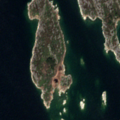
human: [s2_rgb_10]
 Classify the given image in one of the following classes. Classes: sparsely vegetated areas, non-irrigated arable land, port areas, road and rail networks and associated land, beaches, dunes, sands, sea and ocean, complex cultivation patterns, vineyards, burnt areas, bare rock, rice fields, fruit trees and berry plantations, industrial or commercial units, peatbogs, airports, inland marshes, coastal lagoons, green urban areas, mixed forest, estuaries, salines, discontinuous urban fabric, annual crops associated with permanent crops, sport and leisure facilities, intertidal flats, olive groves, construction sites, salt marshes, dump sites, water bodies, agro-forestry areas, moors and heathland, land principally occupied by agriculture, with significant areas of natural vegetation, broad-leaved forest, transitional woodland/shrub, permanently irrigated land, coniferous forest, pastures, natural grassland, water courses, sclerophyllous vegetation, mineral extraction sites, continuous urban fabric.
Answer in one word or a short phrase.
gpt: bare rock, sea and ocean